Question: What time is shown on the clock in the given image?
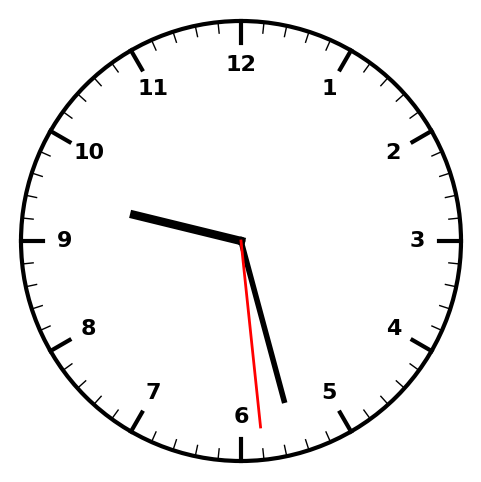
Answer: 09:27:29